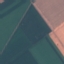
Land use / land cover: AnnualCrop